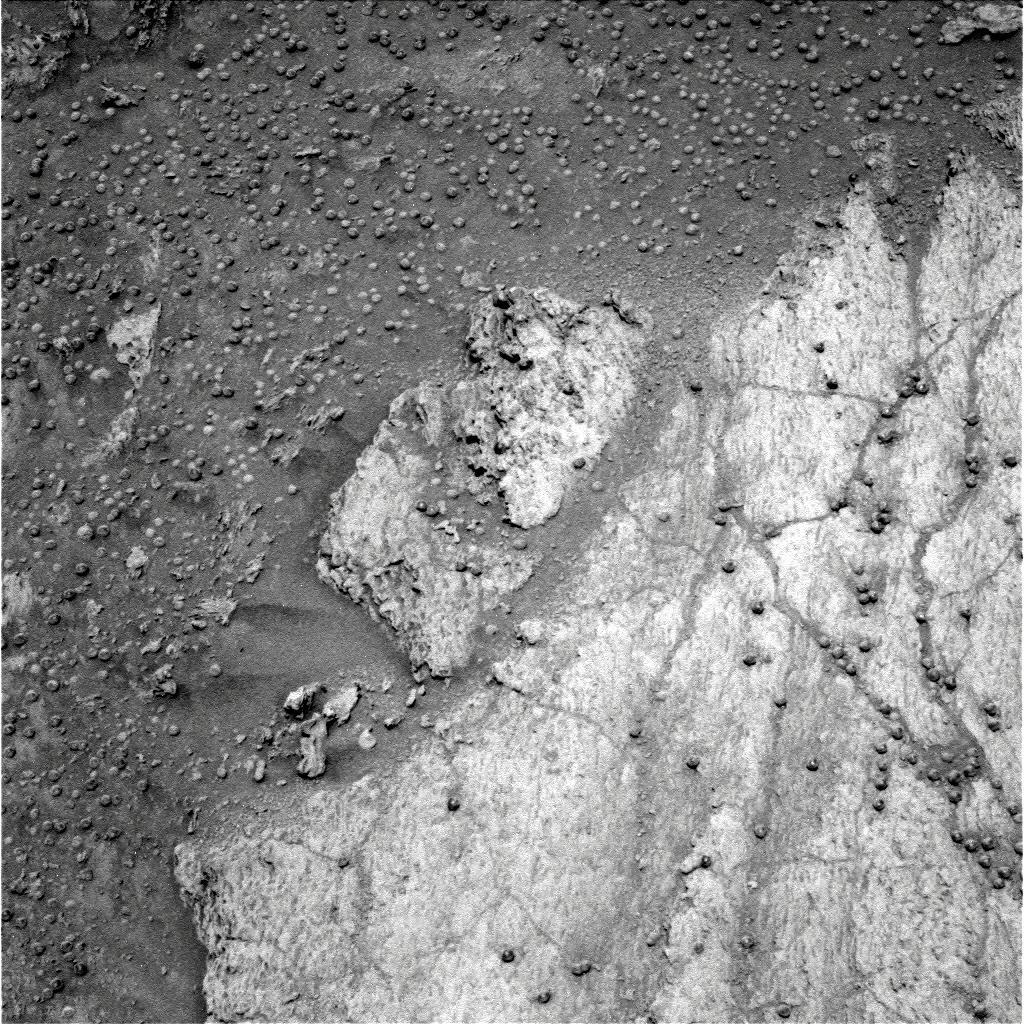
Terrain classes present: Bedrock, Gravel / Sand / Soil, Rock, Shadow